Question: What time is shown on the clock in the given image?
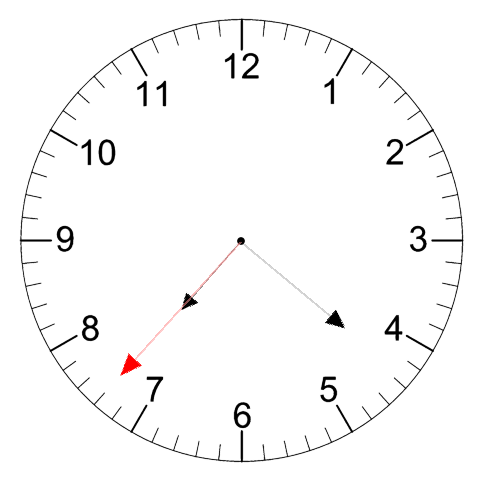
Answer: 07:21:37